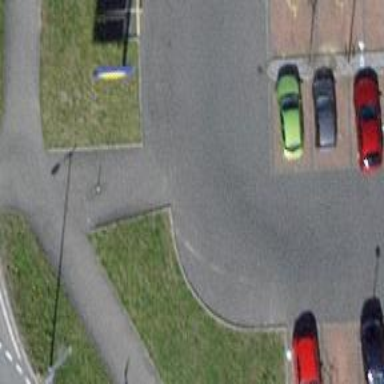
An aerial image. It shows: Asphalt footway.